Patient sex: F
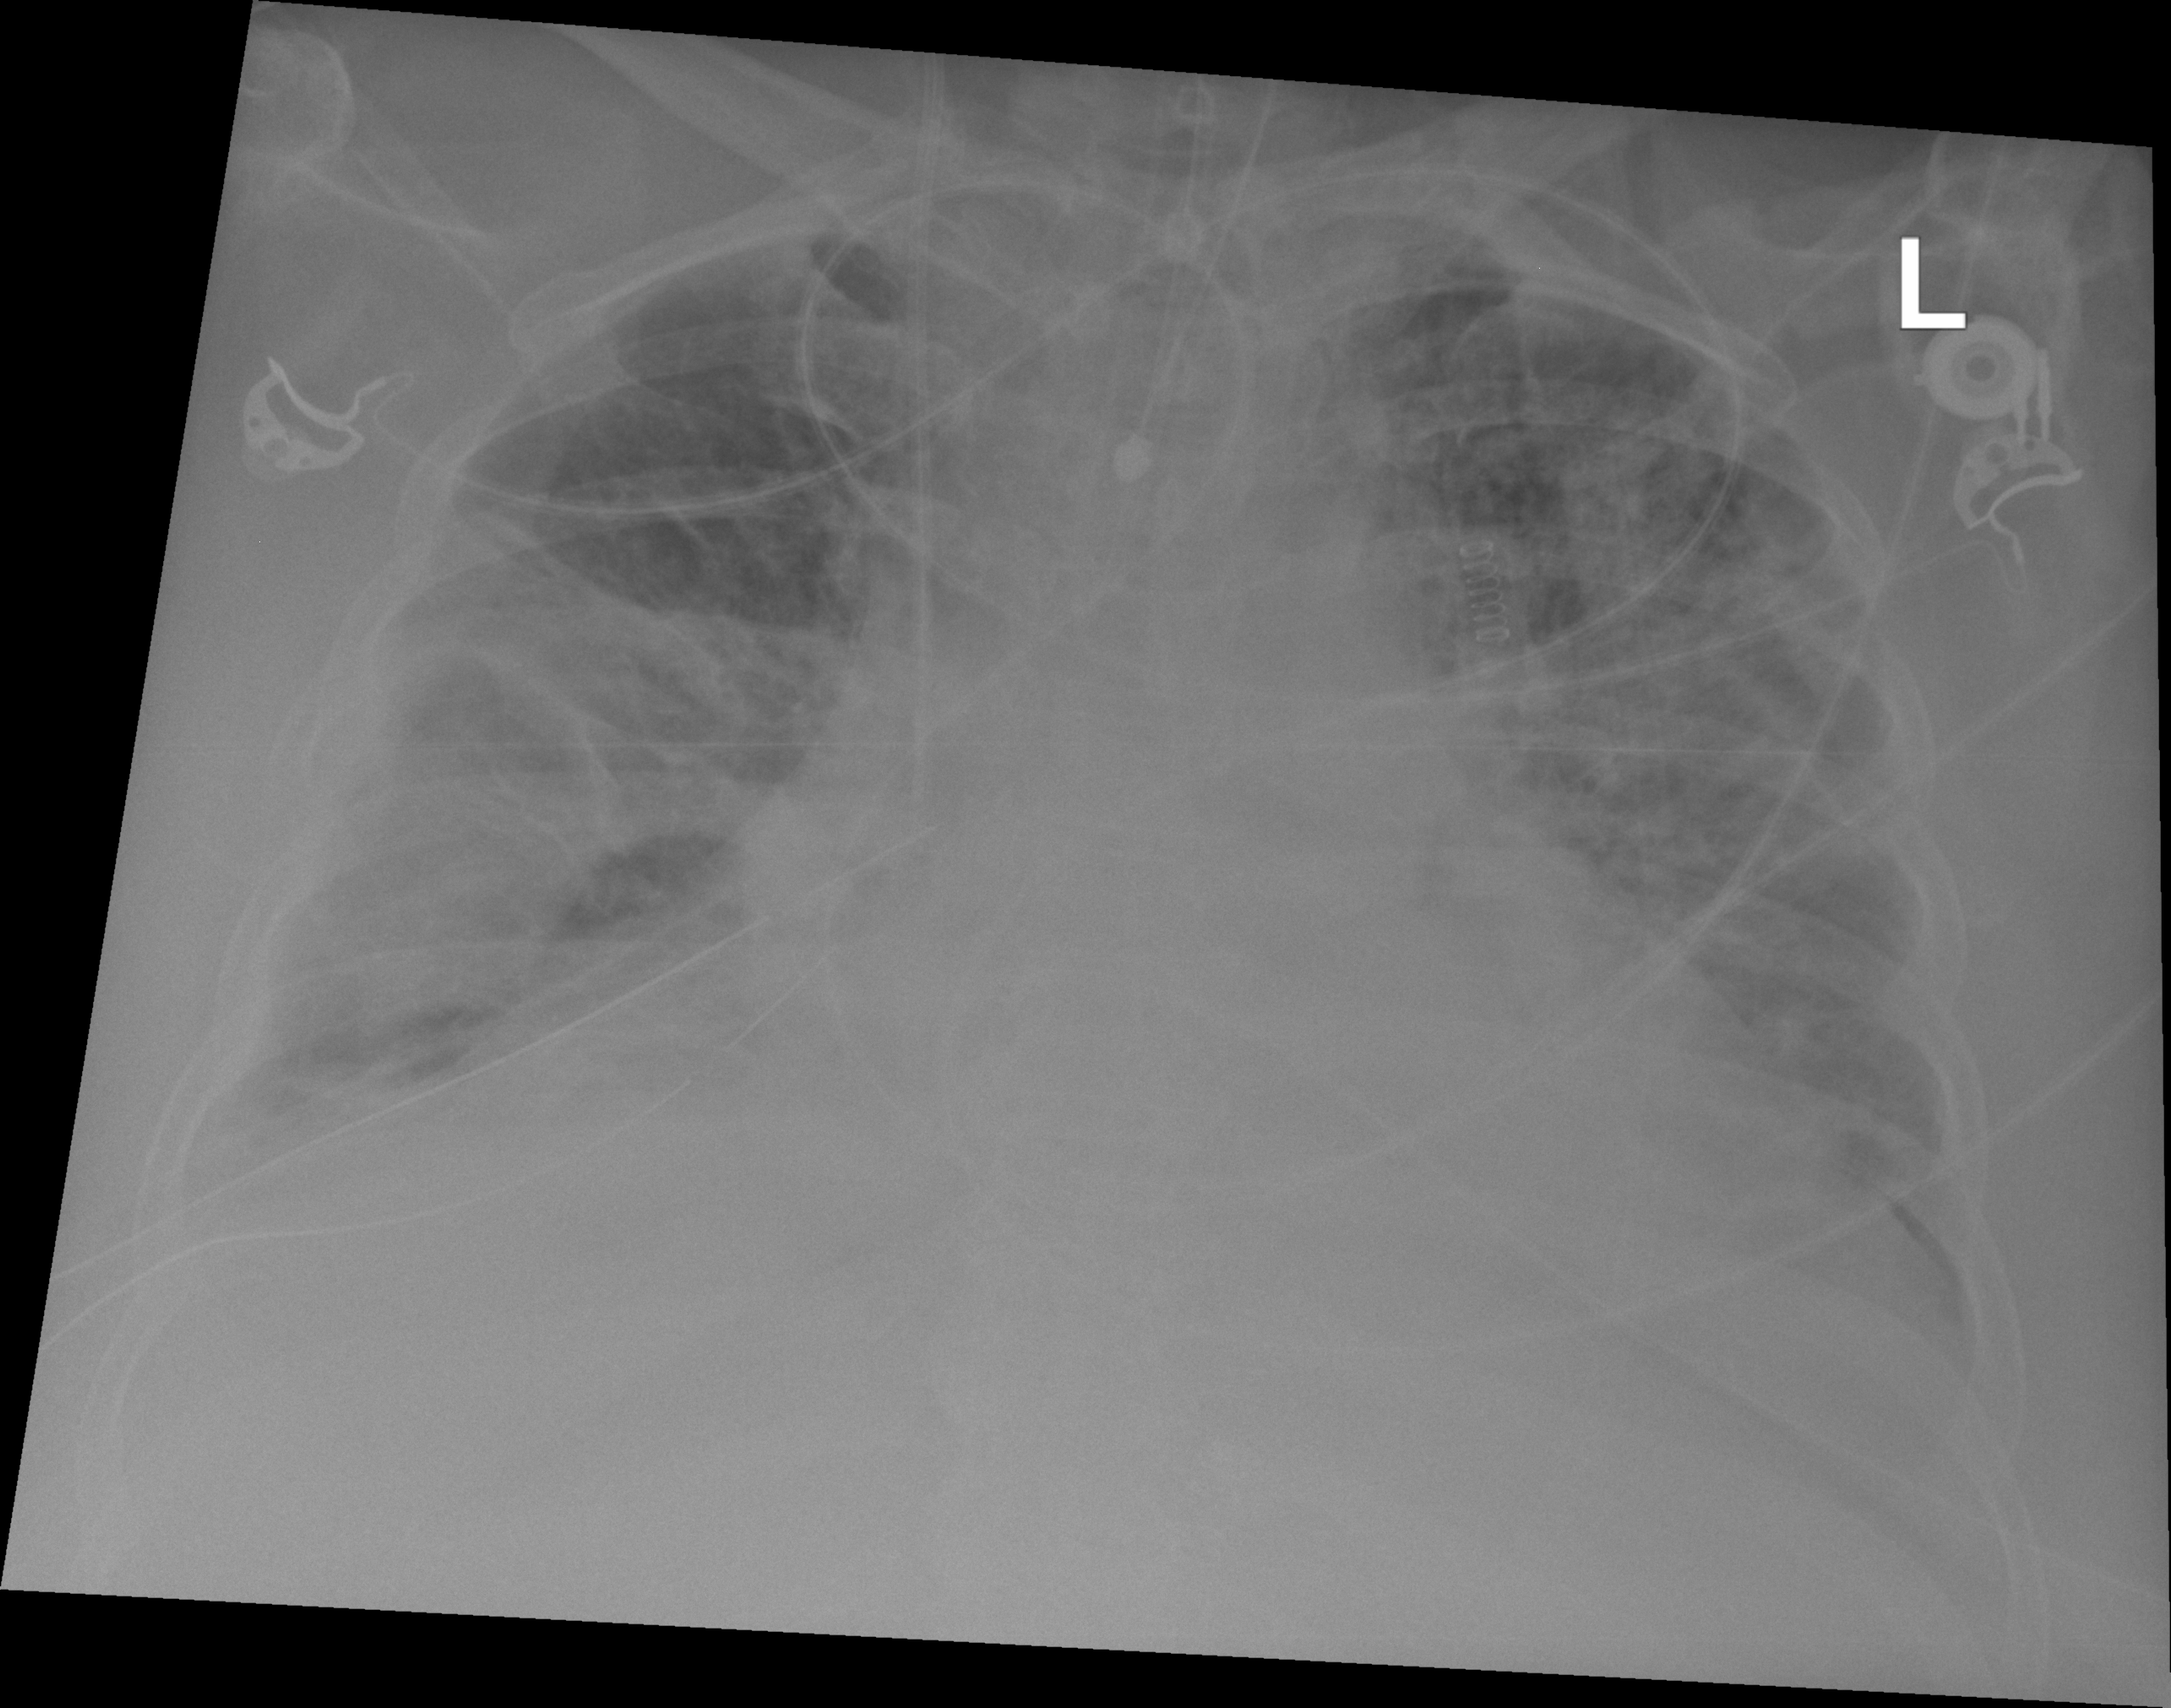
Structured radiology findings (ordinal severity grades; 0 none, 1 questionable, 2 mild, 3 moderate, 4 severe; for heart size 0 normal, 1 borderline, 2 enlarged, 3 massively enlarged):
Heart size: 2
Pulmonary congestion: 2
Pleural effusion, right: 0
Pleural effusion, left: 2
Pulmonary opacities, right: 3
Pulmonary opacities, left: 2
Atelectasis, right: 3
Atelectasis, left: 2